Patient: sex F, age 77
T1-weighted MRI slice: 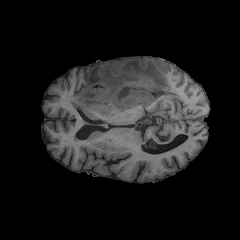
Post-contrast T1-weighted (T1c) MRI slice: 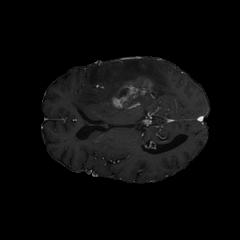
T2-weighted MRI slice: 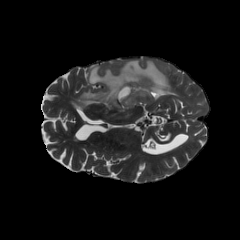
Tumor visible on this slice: yes
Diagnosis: Glioblastoma, IDH-wildtype
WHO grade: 4